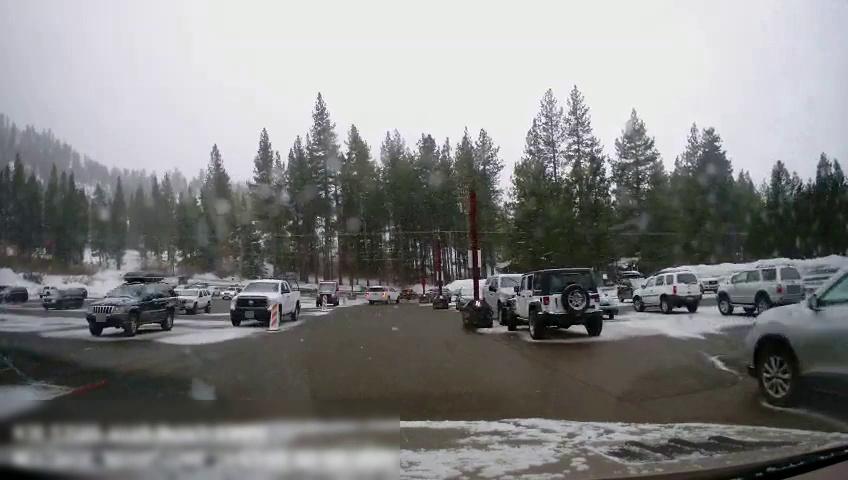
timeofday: Day
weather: Snowy
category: Vehicles | SUV
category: Vehicles | SUV
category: Vehicles | SUV
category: Vehicles | Truck
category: Vehicles | Van
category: Vehicles | SUV
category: Vehicles | Car
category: Vehicles | Van
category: Vehicles | SUV
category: Vehicles | SUV
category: Vehicles | SUV
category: Vehicles | Car
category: Vehicles | Car
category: Vehicles | Truck
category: Vehicles | SUV
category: Vehicles | SUV
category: Drivable Space